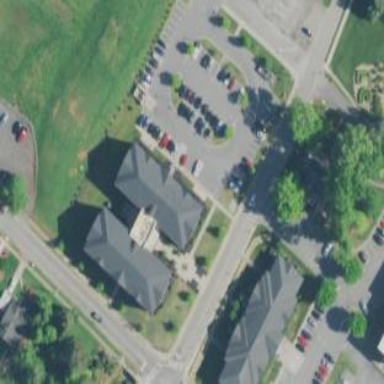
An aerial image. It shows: Dormitory building.